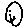
Label: smiley face